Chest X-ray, AP view. Patient: 20 years old, sex M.
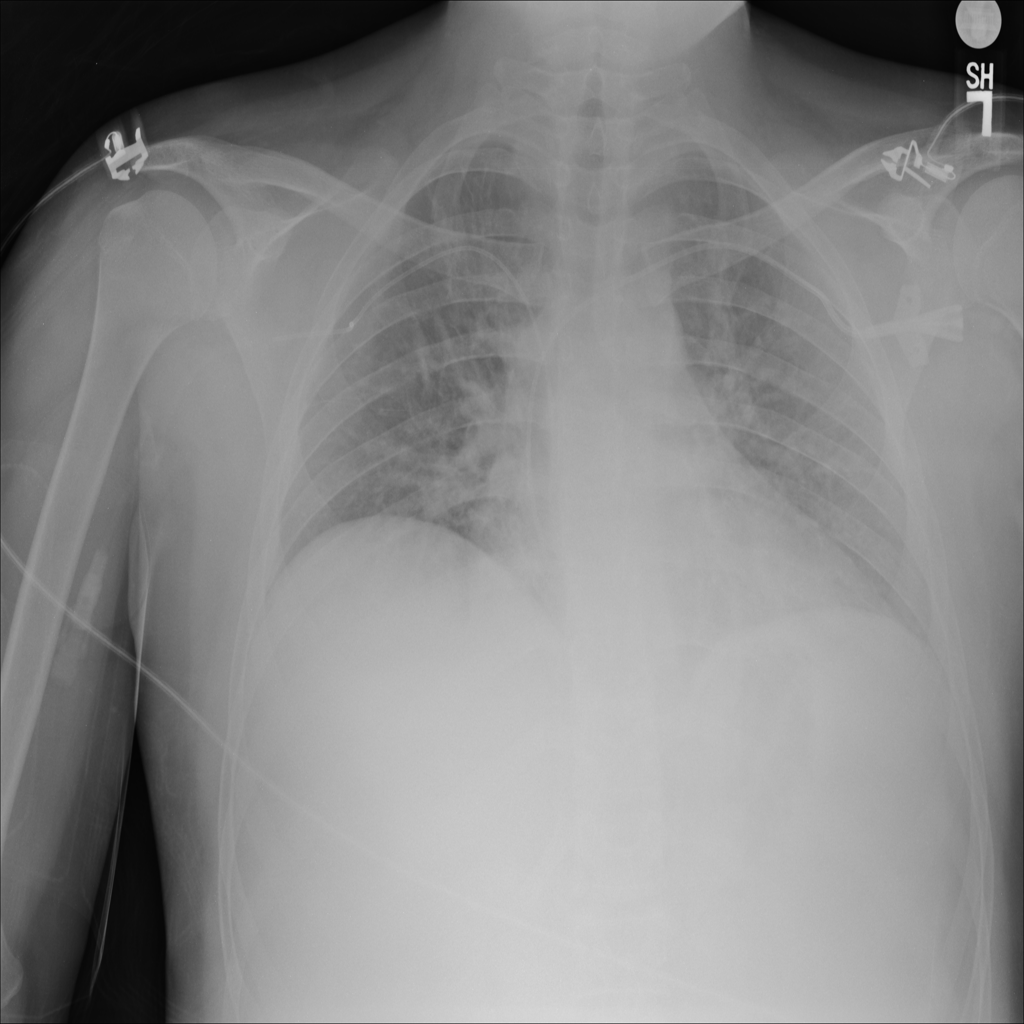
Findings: No Finding